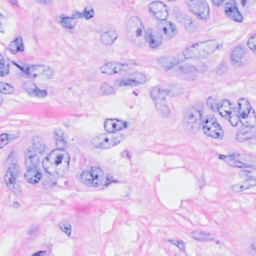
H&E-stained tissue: Breast